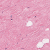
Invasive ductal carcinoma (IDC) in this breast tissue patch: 0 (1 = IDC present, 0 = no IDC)